Aerial crown-view tile of a tropical tree (Barro Colorado Island, Panama), acquired 20240716:
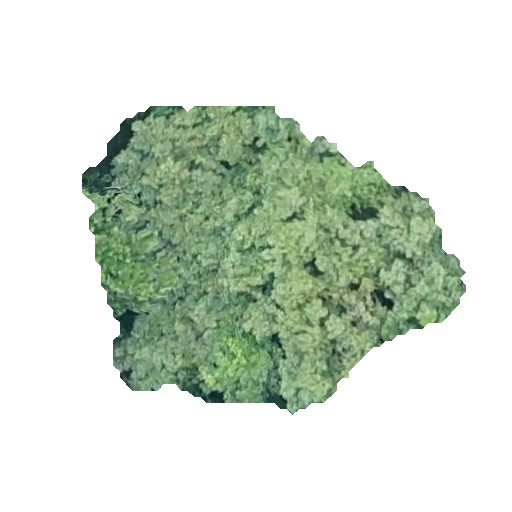
Species: Apeiba membranacea
GBIF accepted scientific name: Apeiba membranacea
Crown area: 129.706 m²